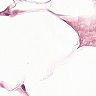
Metastatic tissue present: no